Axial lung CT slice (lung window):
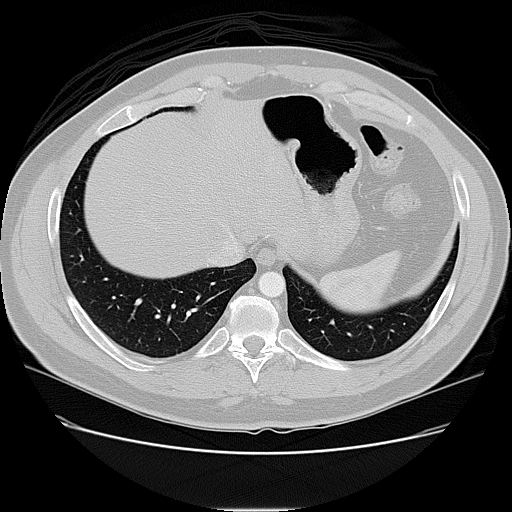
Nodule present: no